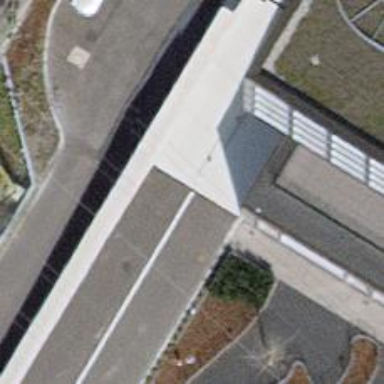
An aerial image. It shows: Parking area.